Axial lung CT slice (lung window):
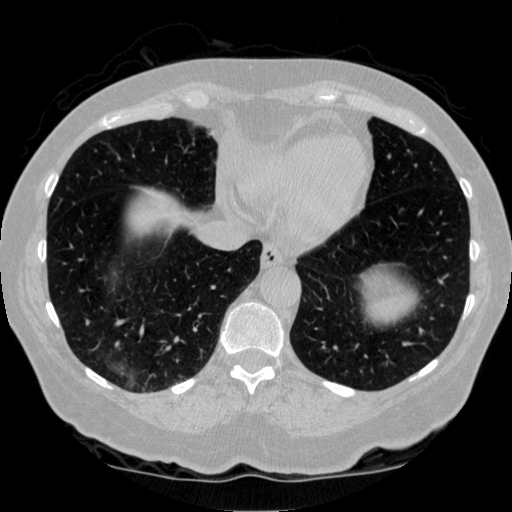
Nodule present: no